Question: I need a calendar View in my iOS 5 project. I found this <URL> on github that is exactly what I need. However, it was bult for versions of iOS previous to iOS5.
As a preliminary step of integration, I downloaded the zip files and converted the projects into ARC compatible iOS 5 project using the feature in XCode 4 under "refactor->Convert to Objective-C ARC" to do this. I bult that project and it built fine in iOS5.
Now I m following the instructions on how to integrate the files in my existing project and here is what I did so far:
1) I created a new group in my project called "ImportedFiles"
2) I clicked on "add files" for this group, and selected the entire set of files of the calendar project that I had downloaded and unzipped and copied them into my project.See here:

3) Then after looking at the instructions on the download site. Specifically instruction #3 They ask you to link the files. This is where I gave up. I couldn't figure out what to do.
Could someone please help me in this integration process.
I would like to know
1) If what I have done so far is correct
2) How do I proceed with this after I have copied the files into my test project?
Thanks a lot
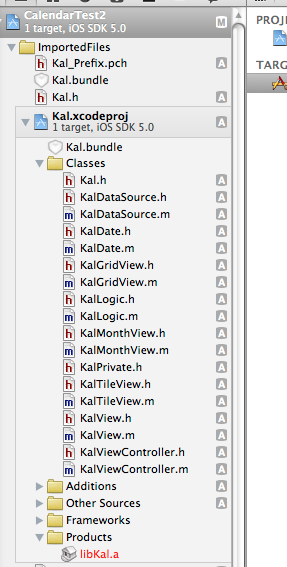
Answer: You need to select the project in the Navigator, then select the target. Under Build Phases, you want to add in the library under the Link Binary With Libraries section.
Furthermore, to have Xcode to help with autofill, you may want to add the absolute path of where the header files are stored in your project to the User Header Search Paths under Build Settings.
Hope that helps!